Question: This came from Qt SDK setup wizard , seems that QProgressBar only support accumulative bars , how did they made the following ? is that included in the open-source edition of Qt ?

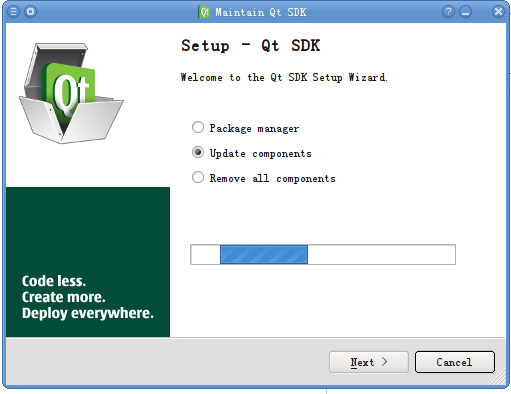
Answer: It's simpler then you think... You just need to 'setRange(0, 0)' on QProgressBar. Note that it won't behave exactly like that on all platforms.
With Mac OS X style it will look like this:

Blue stripes will move to the right
On windows it will look like this (with Vista/7 style):

Green indicator will appear from left to the right. It will take only part of progress bar of course.